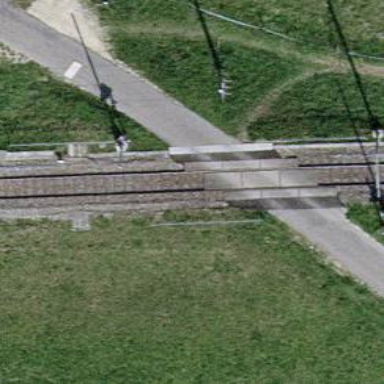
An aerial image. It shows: Railway level crossing.